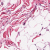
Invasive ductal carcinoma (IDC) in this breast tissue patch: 0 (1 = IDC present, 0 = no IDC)